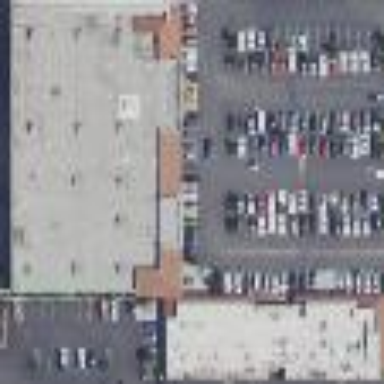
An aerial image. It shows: Retail building.